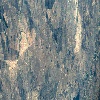
Label: land